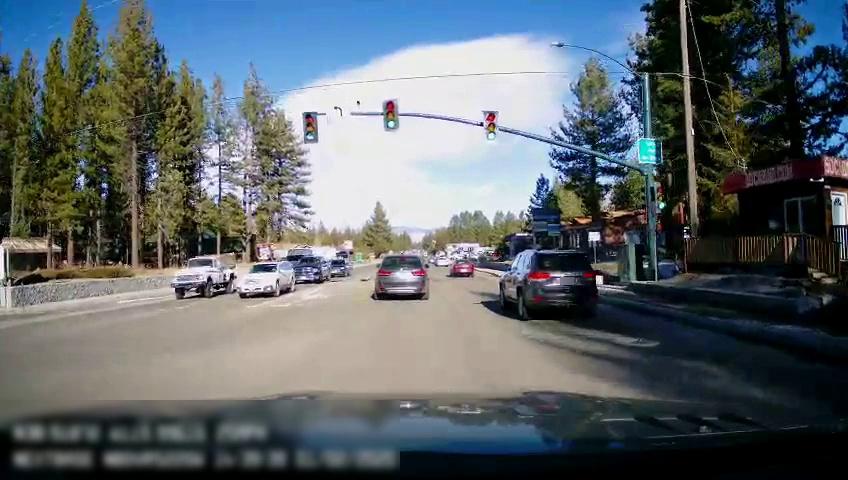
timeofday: Day
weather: Sunny
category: Drivable Space
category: Vehicles | Car
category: Vehicles | Truck
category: Vehicles | Truck
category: Vehicles | Car
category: Vehicles | Car
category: Vehicles | SUV
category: Vehicles | SUV
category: Traffic | Signs
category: Traffic | Lights
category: Traffic | Lights
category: Traffic | Lights
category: Traffic | Signs